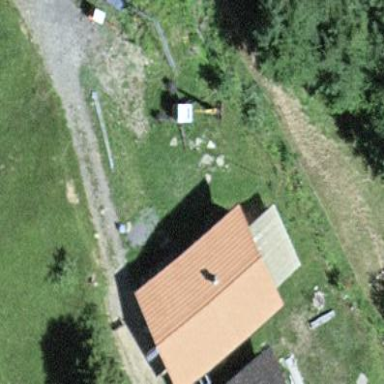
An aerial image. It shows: Cabin is depicted in the image.